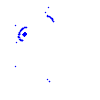
Particle: proton